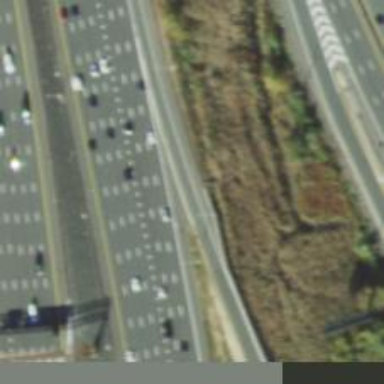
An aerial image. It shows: Bridge connecting the onramp of motorway link.